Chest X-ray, PA view. Patient: 41 years old, sex M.
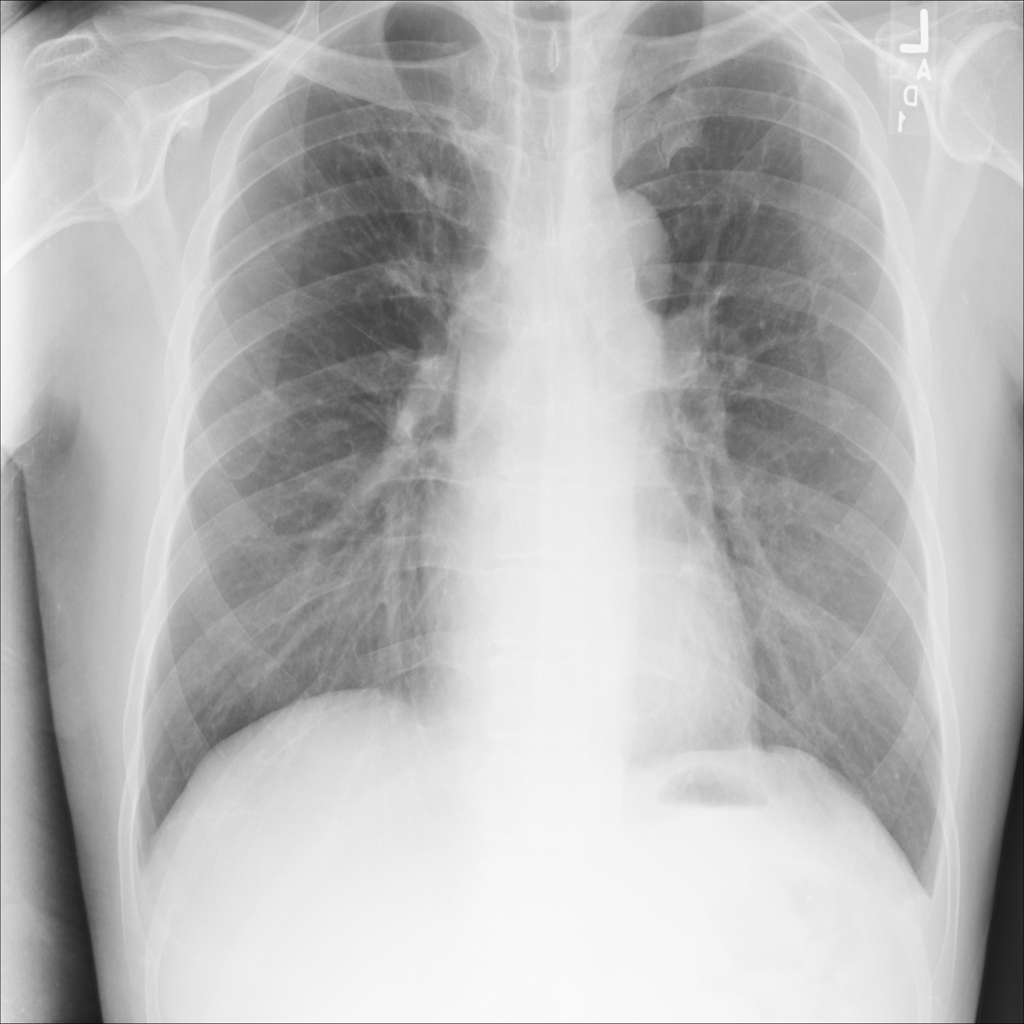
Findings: No Finding